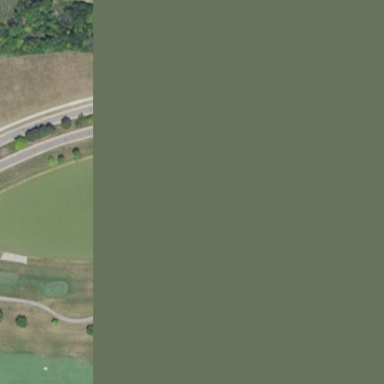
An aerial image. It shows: Water hazard on golf course. The hazard is natural water feature.